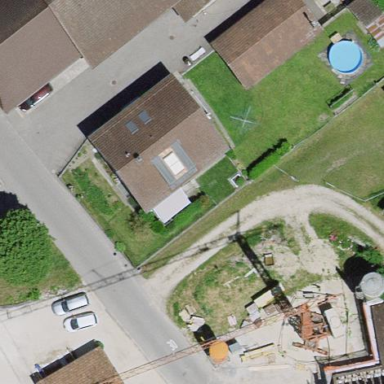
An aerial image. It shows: Residential building.